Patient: sex F, age 71
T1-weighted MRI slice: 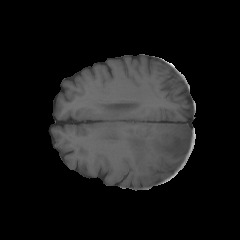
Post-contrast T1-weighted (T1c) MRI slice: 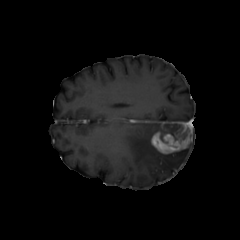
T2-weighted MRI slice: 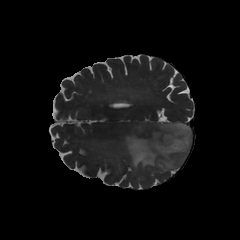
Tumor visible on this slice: yes
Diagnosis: Glioblastoma, IDH-wildtype
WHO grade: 4